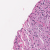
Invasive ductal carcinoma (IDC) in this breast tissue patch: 0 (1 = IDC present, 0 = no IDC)